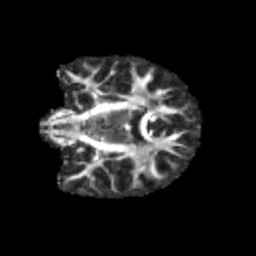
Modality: FA
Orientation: coronal
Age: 13
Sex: female
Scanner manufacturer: siemens
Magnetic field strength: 3 T
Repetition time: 3.8 s
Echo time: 0.07 s